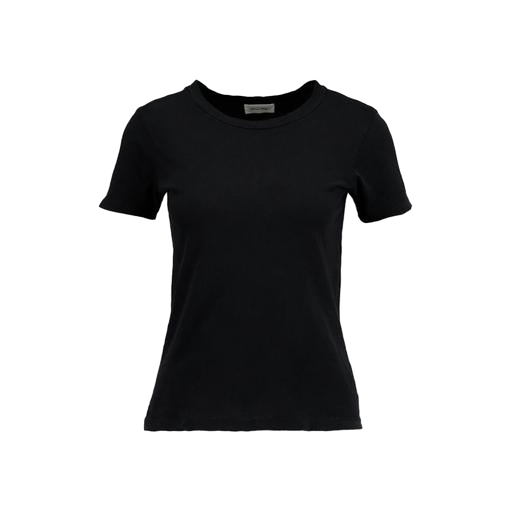
black fitted tee, black fitted t-shirt, slim fitted black t-shirt, white background